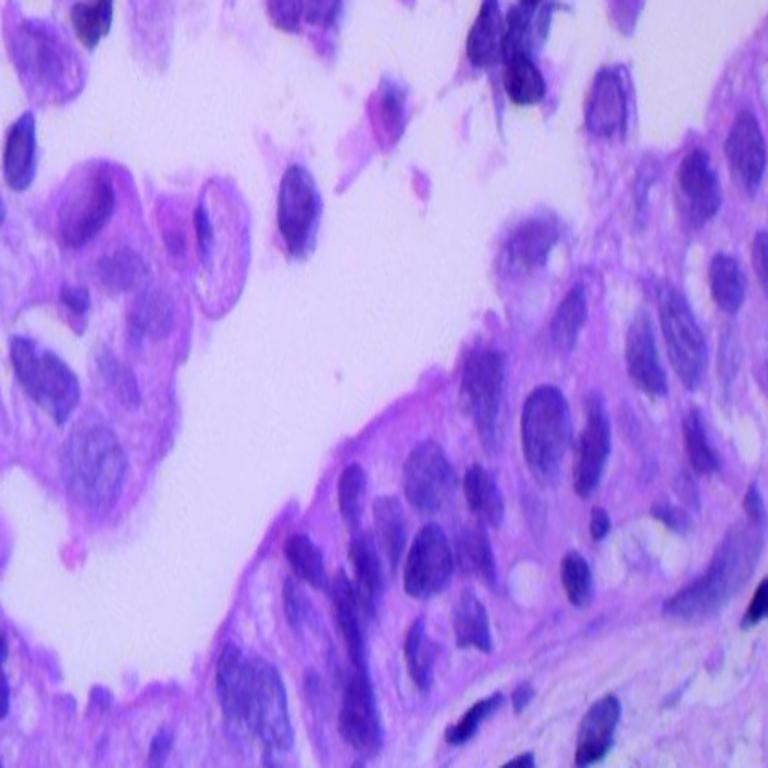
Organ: lung
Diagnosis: adenocarcinomas